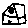
Label: house